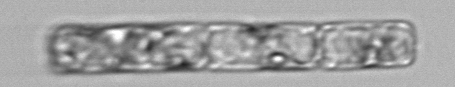
Label: Guinardia_delicatula